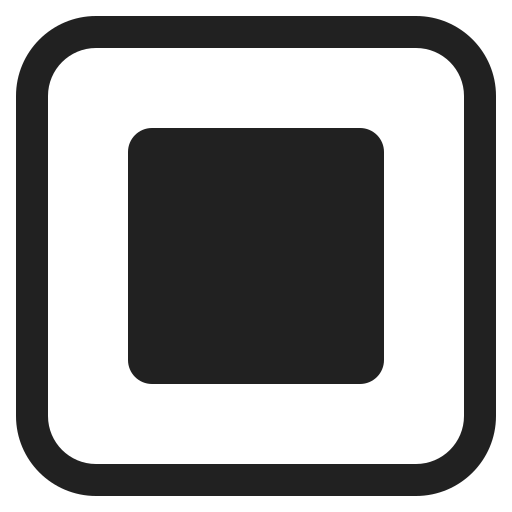
stop button high contrast